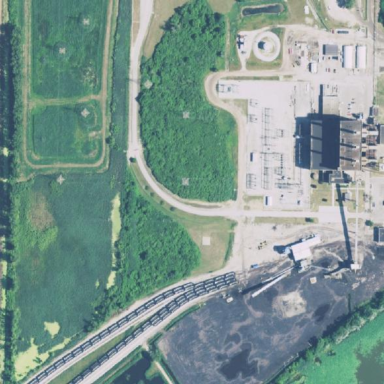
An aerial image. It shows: Industrial area fueled by coal.